Aerial crown-view tile of a tropical tree (Barro Colorado Island, Panama), acquired 20250616:
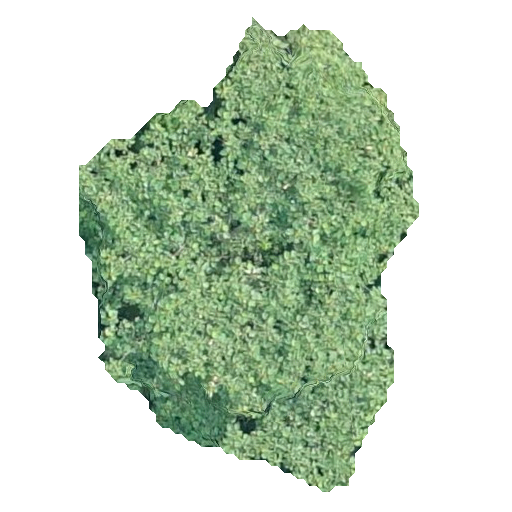
Species: Ochroma pyramidale
GBIF accepted scientific name: Ochroma pyramidale
Crown area: 158.156 m²